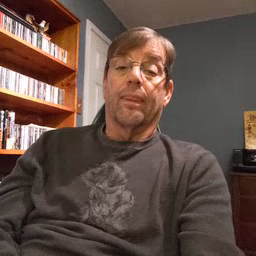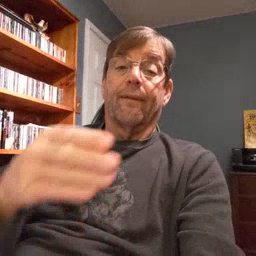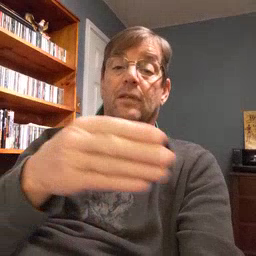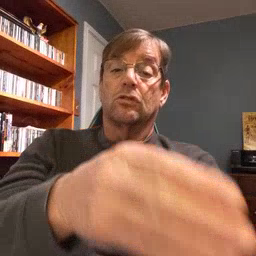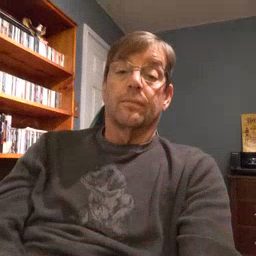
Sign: fish